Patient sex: M
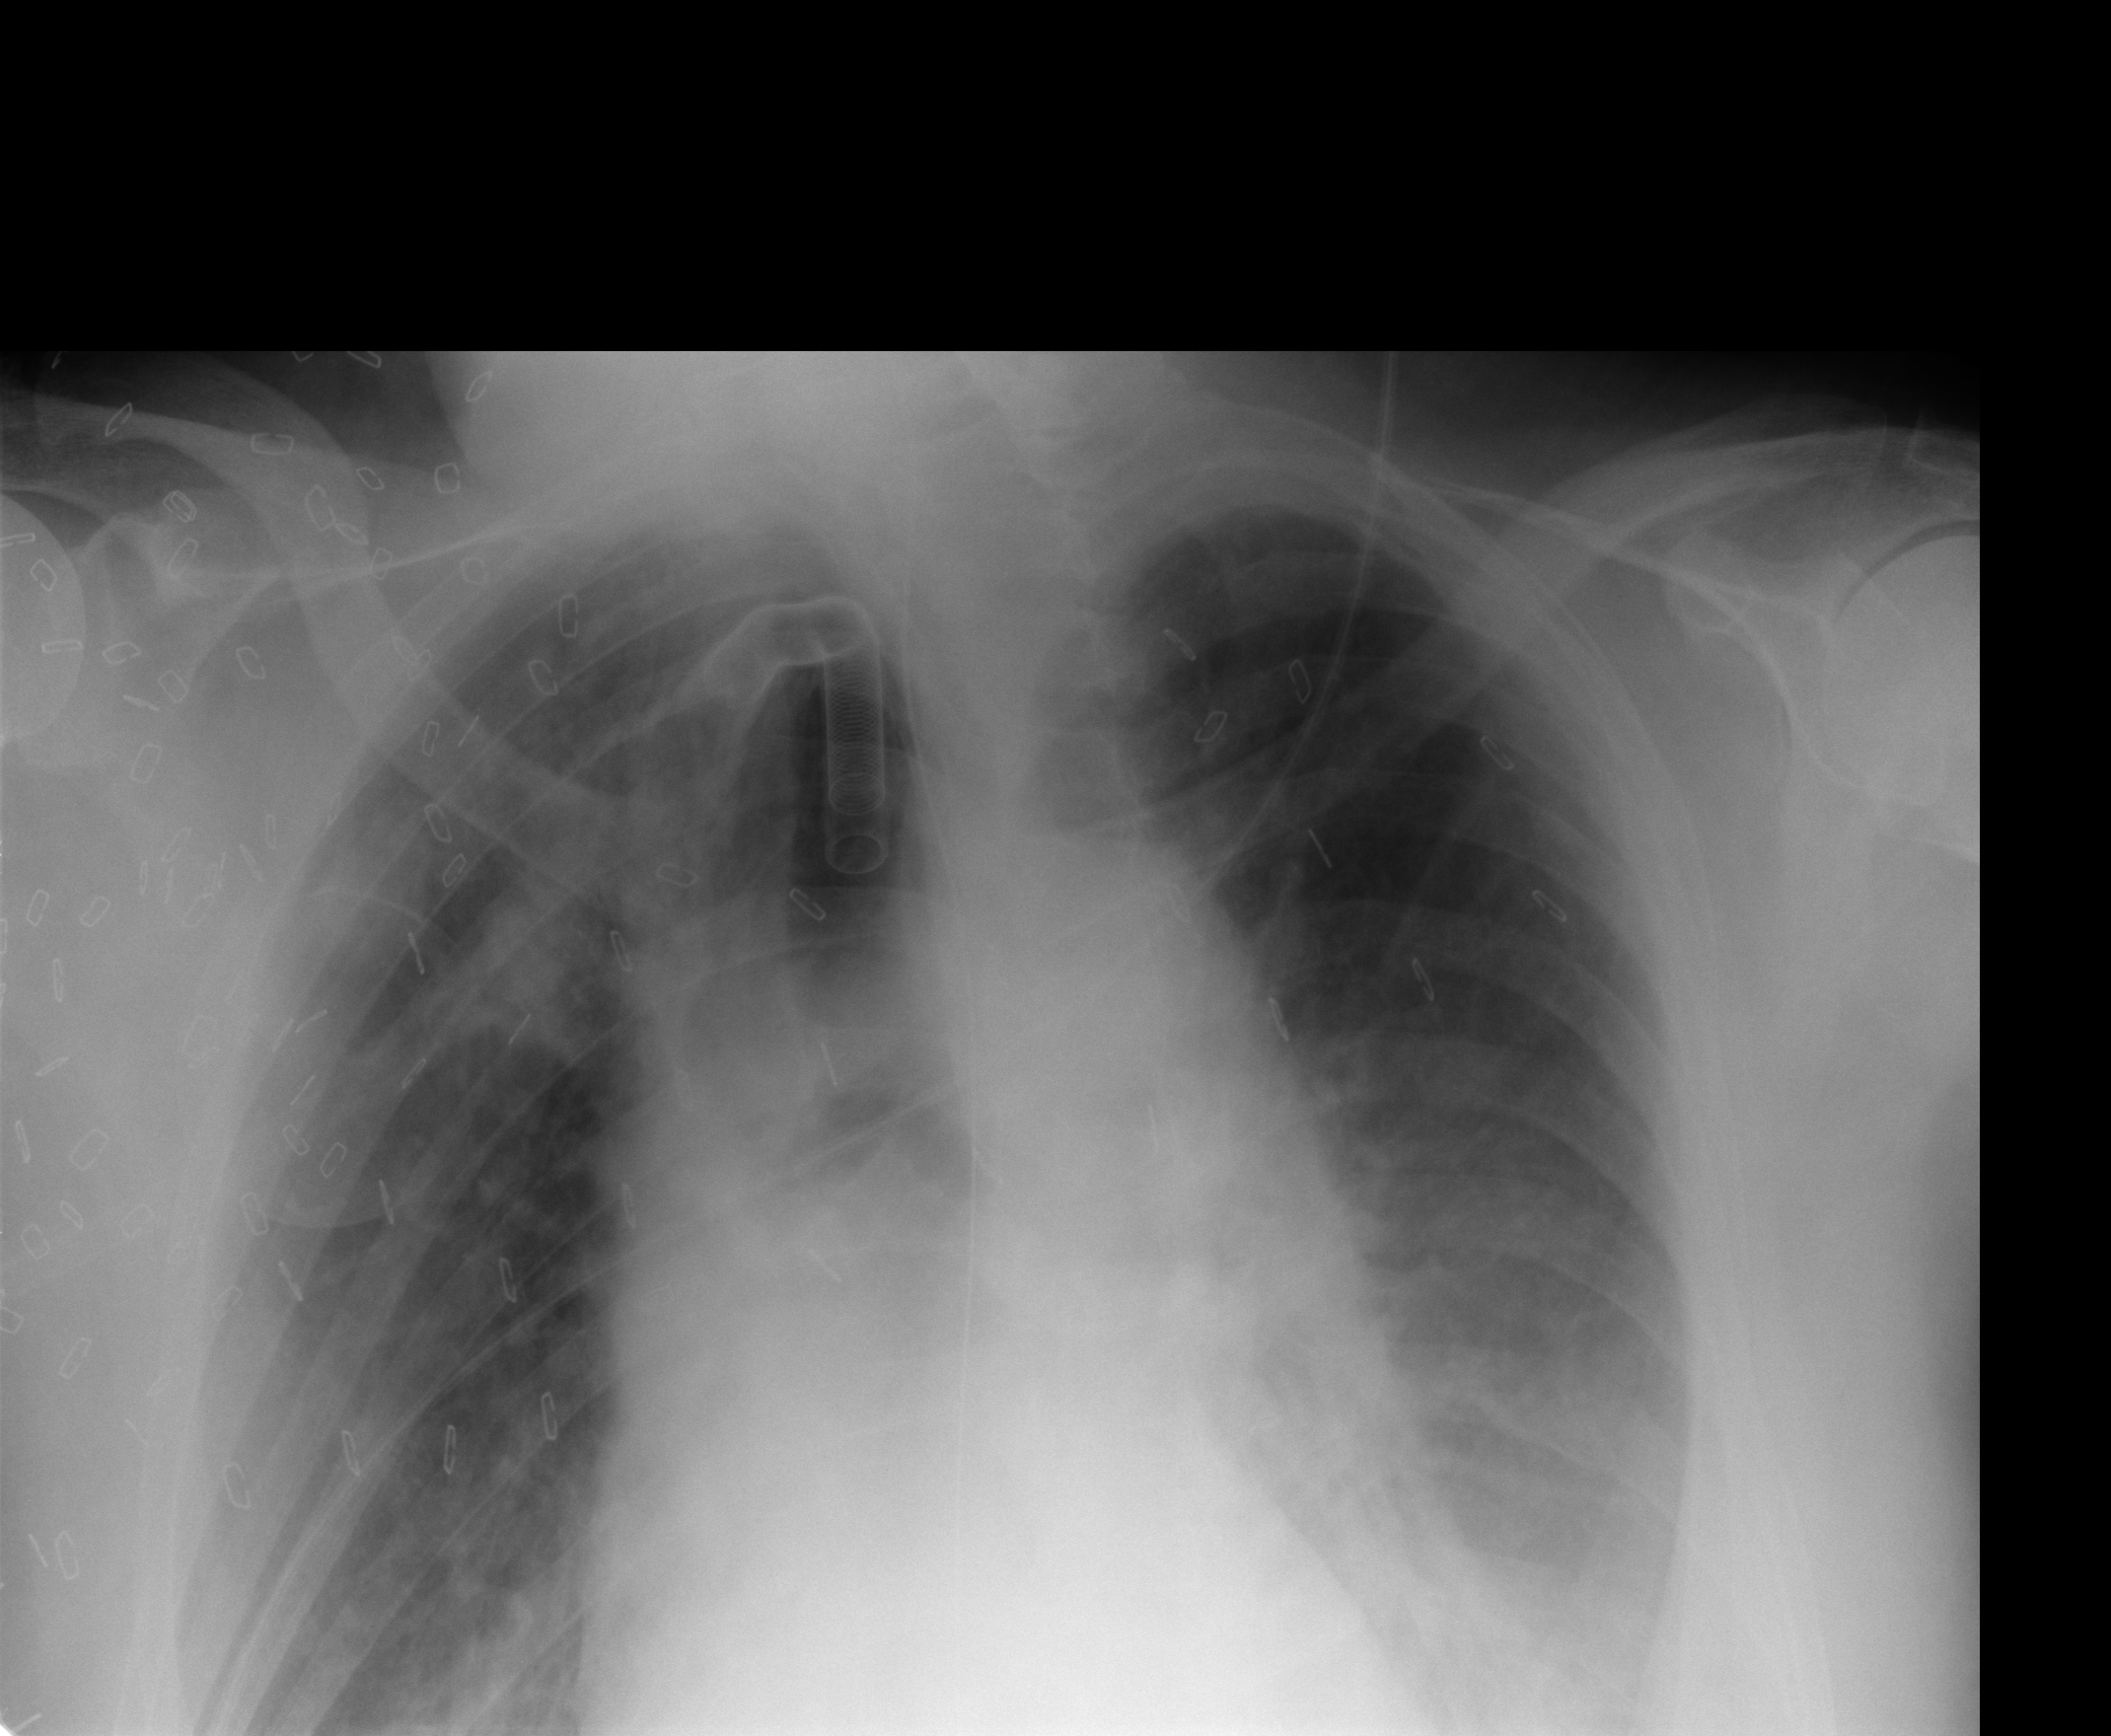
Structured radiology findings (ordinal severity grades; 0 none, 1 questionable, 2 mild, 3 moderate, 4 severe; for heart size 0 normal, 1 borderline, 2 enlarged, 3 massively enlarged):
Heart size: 0
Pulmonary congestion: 2
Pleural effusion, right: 2
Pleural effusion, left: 2
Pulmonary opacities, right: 3
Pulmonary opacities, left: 2
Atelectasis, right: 2
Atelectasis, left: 2